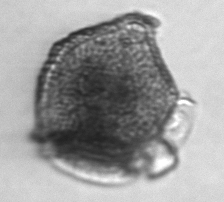
Label: Dinophysis_norvegica